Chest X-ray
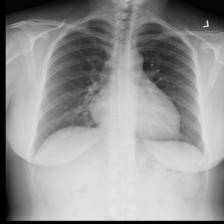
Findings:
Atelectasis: negative
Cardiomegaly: negative
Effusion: negative
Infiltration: negative
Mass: negative
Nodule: negative
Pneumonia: negative
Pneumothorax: negative
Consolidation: negative
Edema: negative
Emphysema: negative
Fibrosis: negative
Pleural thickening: negative
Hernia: negative